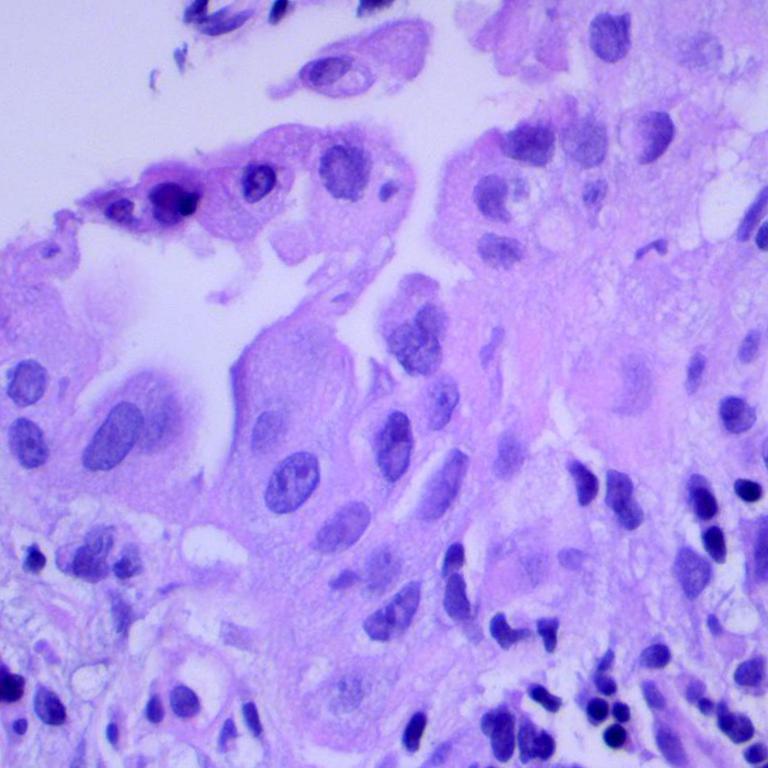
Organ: lung
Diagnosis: adenocarcinomas